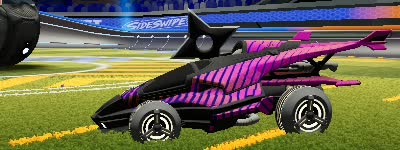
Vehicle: aftershock